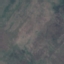
Label: HerbaceousVegetation